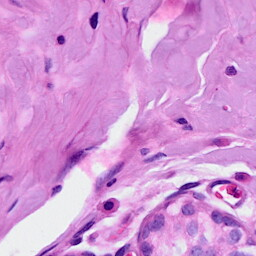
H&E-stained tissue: Breast